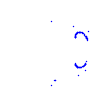
Particle: kaon